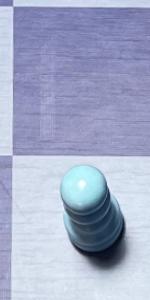
Label: Pawn_White